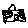
Label: house